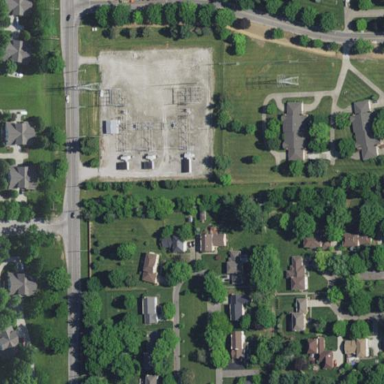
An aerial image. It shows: Distribution level power substation.